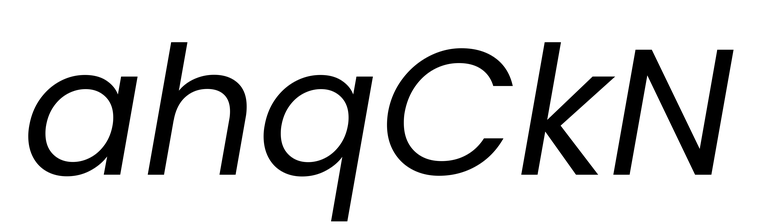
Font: Poppins-Italic